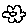
Label: flower